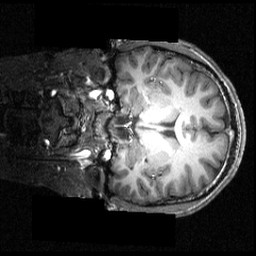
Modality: T1w
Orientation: coronal
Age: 20
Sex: male
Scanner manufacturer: siemens
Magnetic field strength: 3.951 T
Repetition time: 1.5 s
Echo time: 0.00335 s